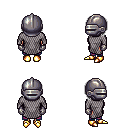
a pixel art fantasy rpg character, female body template, human, light skin, chain mail, magenta pants, gray pageboy hairstyle, metal helm, metal gloves, gold boots, four views (front, back, left, right), 2x2 character sprite sheet, small pixel art, hard edges, no anti-aliasing